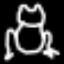
Label: frog